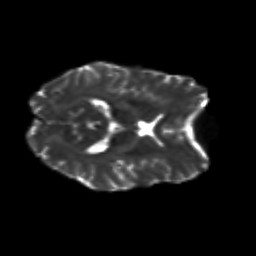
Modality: T2w
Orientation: axial
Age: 24
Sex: female
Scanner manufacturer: siemens
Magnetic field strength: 3 T
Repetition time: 3.5 s
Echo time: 0.125 s